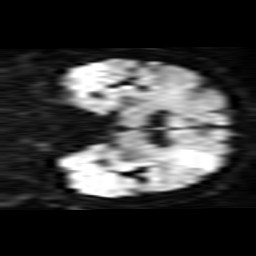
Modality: TRACE
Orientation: coronal
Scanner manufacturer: philips
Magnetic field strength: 1.5 T
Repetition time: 5.004 s
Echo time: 0.07843 s